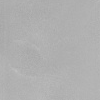
Atmospheric dust classification: dusty